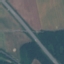
Land use / land cover: Highway